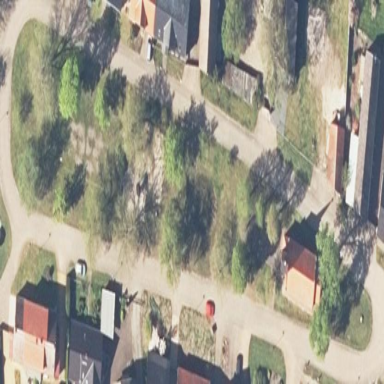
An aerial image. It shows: Living street paved with paving stones.